Question: How can I make these kind of pictures?
(Picture 1)
<URL>
I know you can just take a screenshot, but it looks different:

Even if I don't take the screenshot with iPhone 12 but instead the iPhone SE, it doesn't look like in Picture 1 (unfortunately the iPhone 10 doesn't work because it doesn't suggest for iOS 14.3).
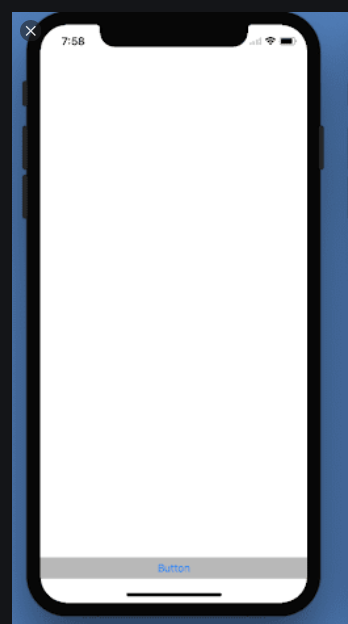
Answer: As <URL>.

It's $50 to remove the watermark. But you also get animations and lots of devices. In my opinion, completely worth it.